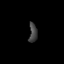
Tissue: prostate
Cell type: T cells
Senescence score: 0.8513
Nuclear area (px): 156
Mean DAPI intensity: 64.891